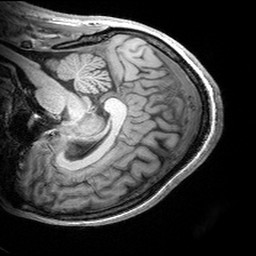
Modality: T1w
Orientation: sagittal
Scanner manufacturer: siemens
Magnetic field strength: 3 T
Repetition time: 2.53 s
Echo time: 0.00299 s